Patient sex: F
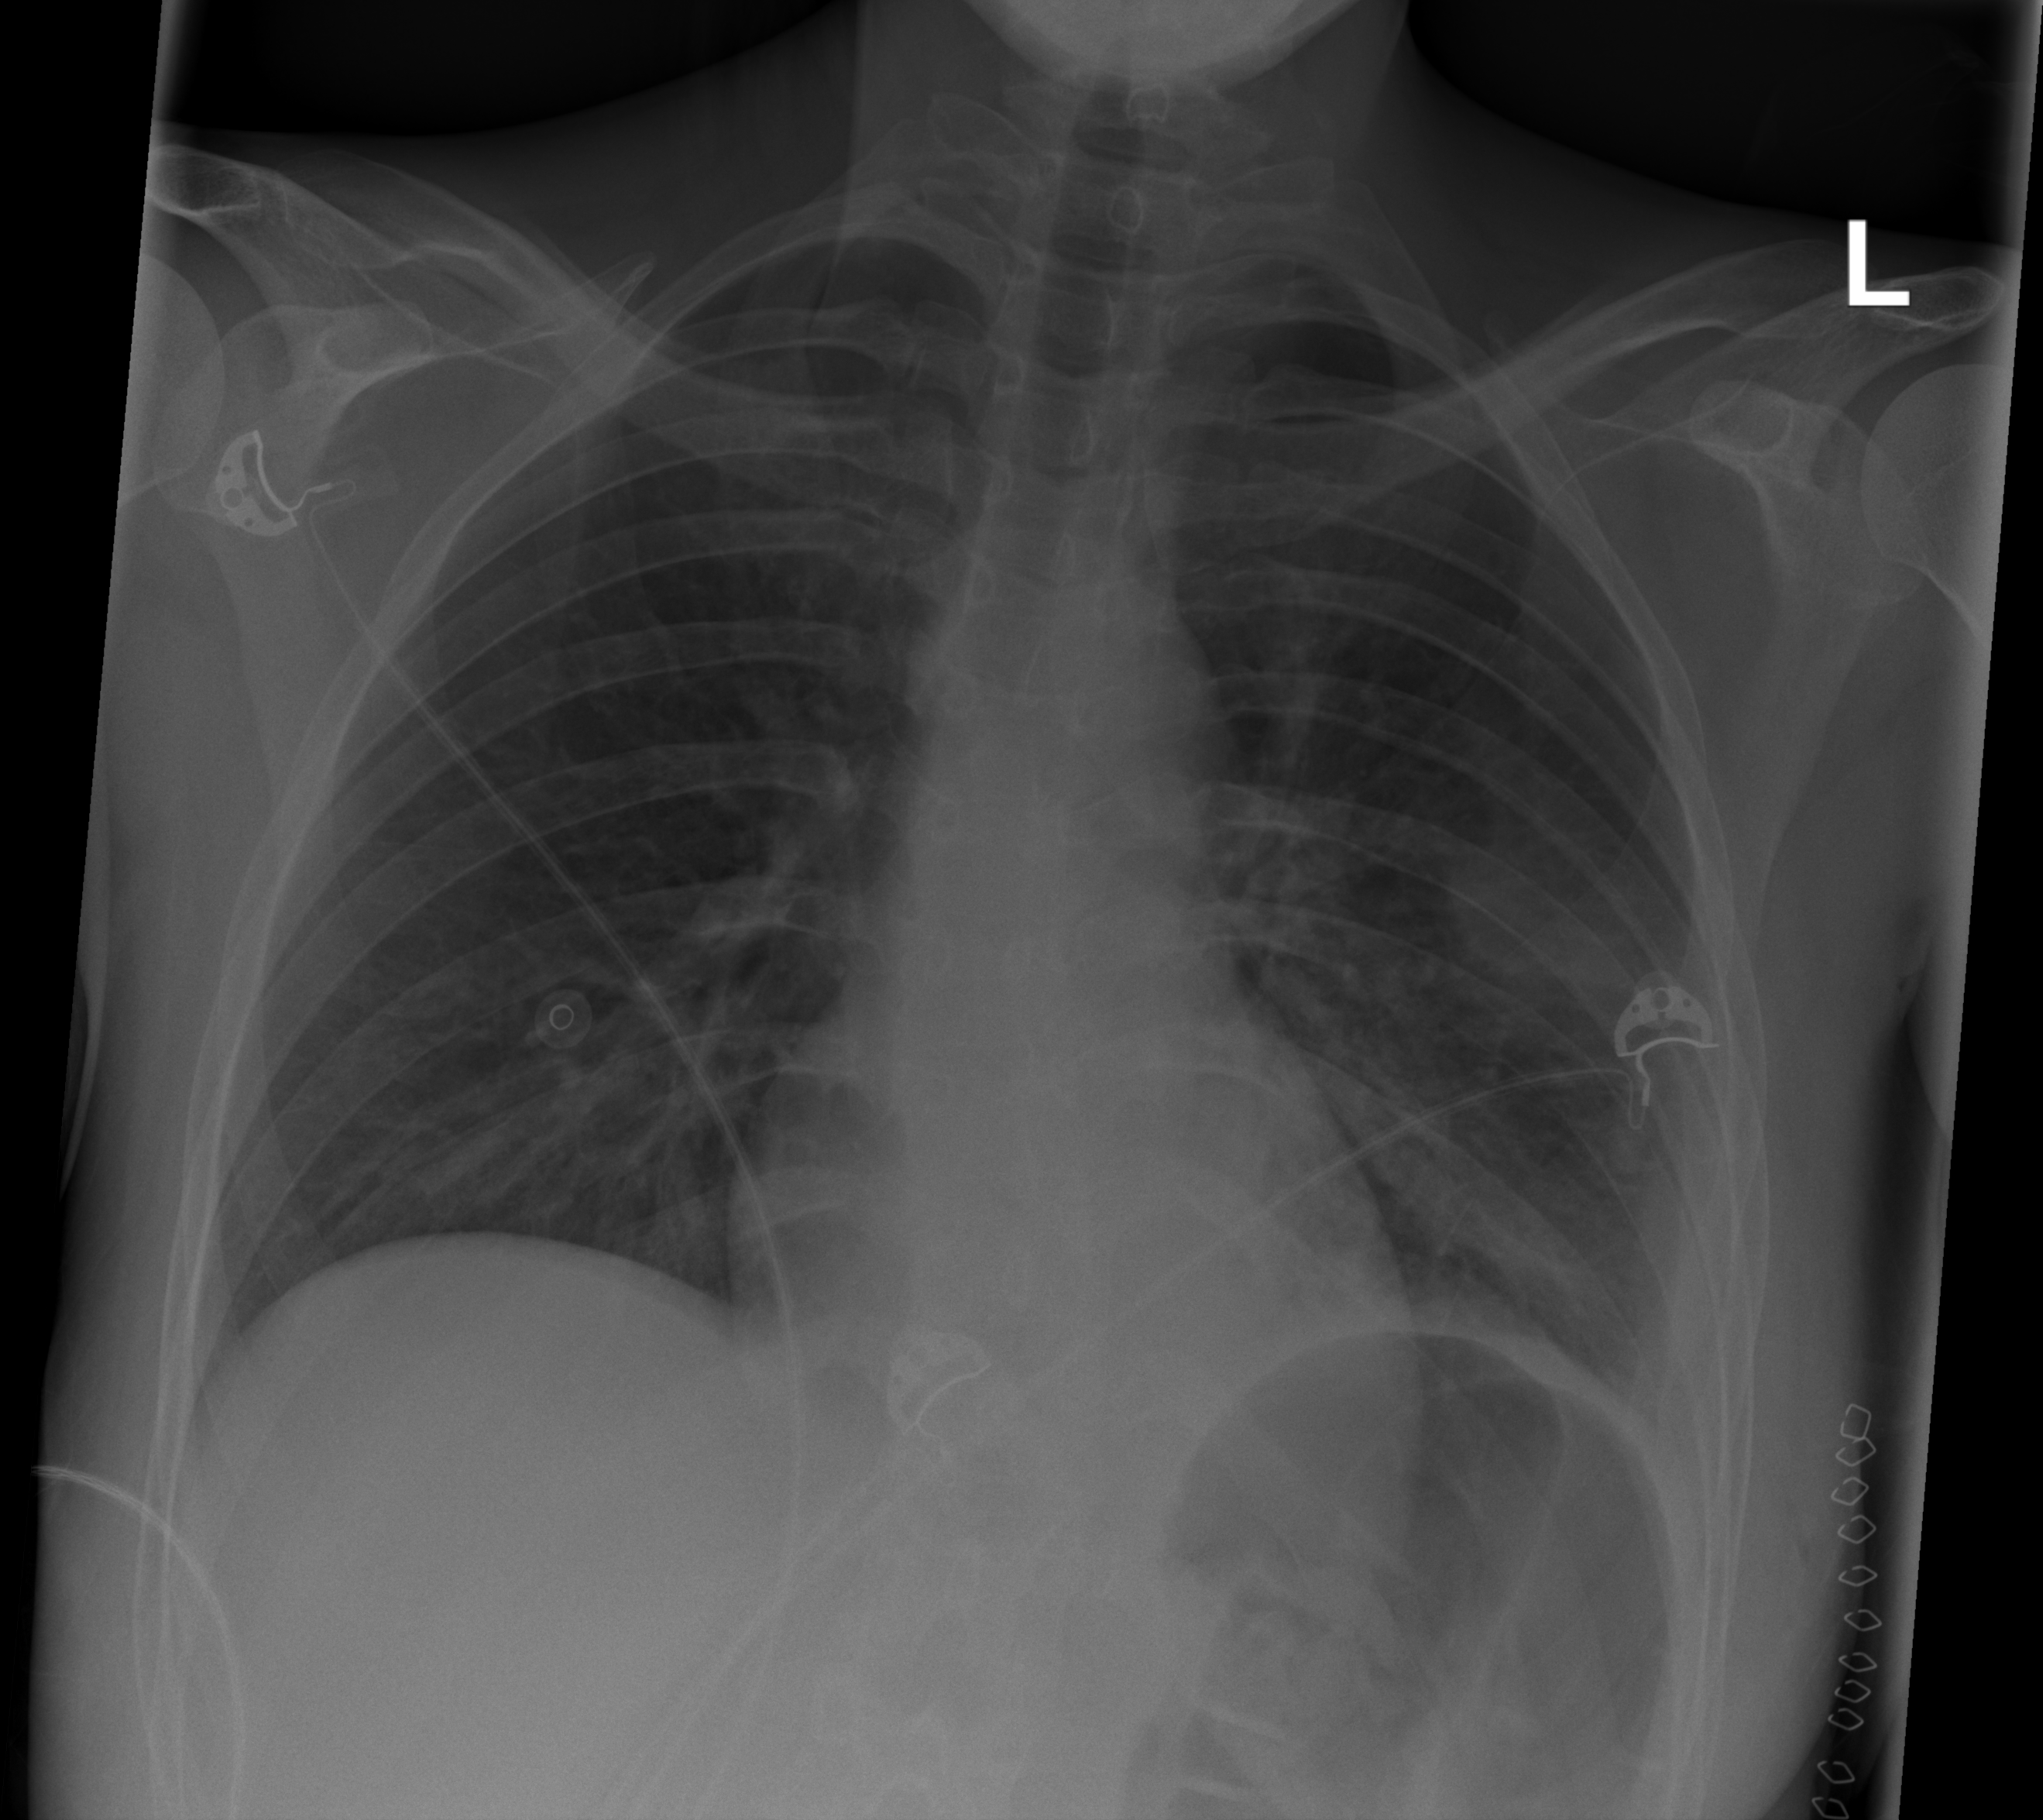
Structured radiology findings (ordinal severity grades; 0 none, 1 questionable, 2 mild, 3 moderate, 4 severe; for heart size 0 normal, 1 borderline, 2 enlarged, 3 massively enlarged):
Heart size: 0
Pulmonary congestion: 0
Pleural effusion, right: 0
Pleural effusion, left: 1
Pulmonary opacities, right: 0
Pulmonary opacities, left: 0
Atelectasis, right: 0
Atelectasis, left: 2